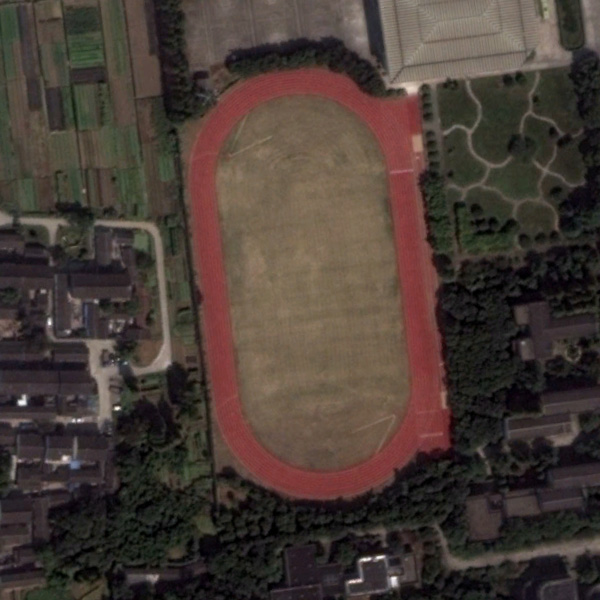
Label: Playground